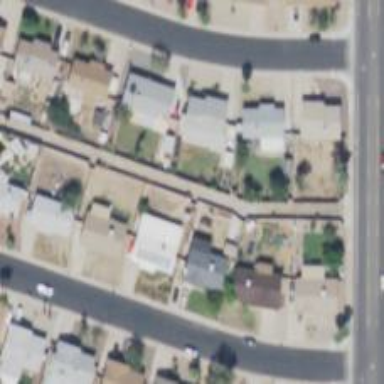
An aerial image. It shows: Alley classified as service road.